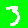
Digit: 3